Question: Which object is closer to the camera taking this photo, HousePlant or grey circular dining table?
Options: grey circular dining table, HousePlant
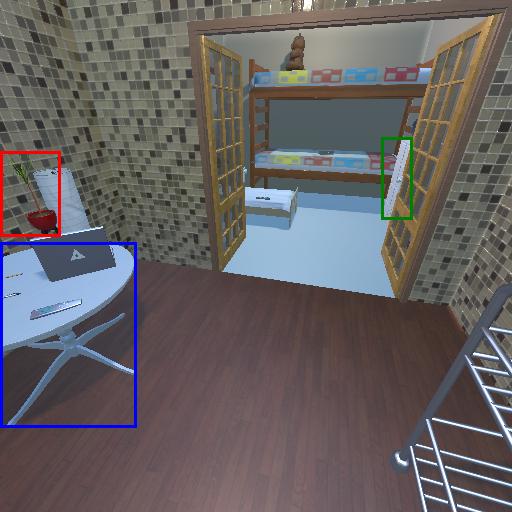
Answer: grey circular dining table